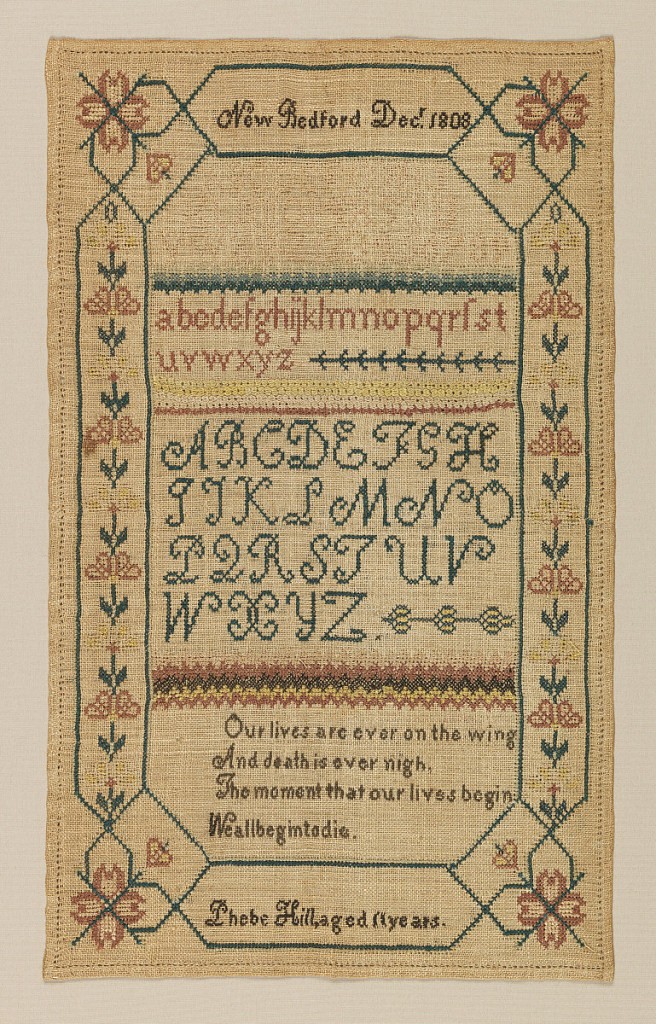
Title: Sampler
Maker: Phebe Hill, American, 1797 - 1859
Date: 1808
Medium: silk embroidery on linen foundation Technique: embroidered in cross stitch on plain weave foundation
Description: Decorative framework with New Bedford Dec. 1808 at the top, Phebe Hill aged 11 years at the bottom, and floral sprigs at the sides. In the field, several alphabets, zigzag borders, and a verse:
Our lives are ever on the wing
And death is ever nigh,
The moment that our lives begin
We all begin to die